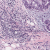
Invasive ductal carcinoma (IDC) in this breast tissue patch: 0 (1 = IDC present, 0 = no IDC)